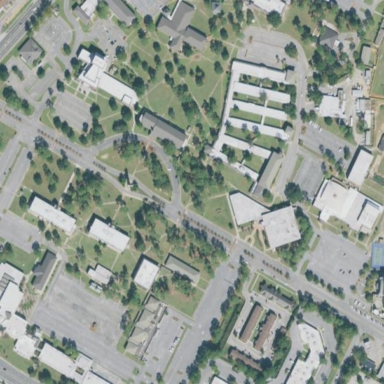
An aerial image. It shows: College.